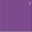
Piece: xx